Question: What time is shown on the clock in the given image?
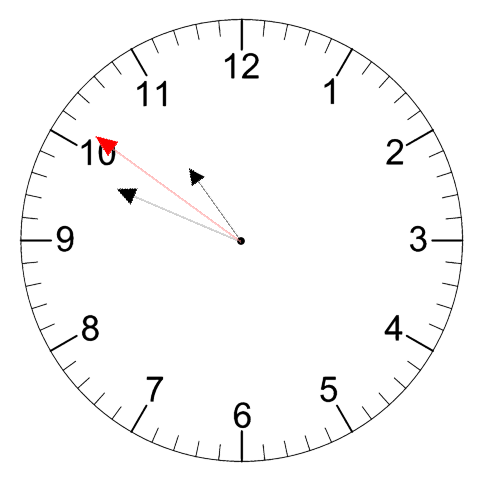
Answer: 10:48:51